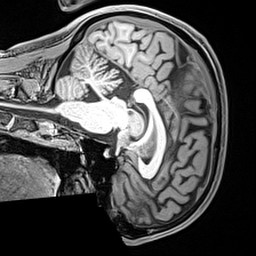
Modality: T1w
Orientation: sagittal
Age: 40
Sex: male
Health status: healthy
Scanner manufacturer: siemens
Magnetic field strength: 3 T
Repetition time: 2.4 s
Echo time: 0.00217 s